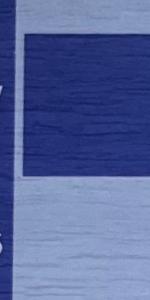
Label: Empty